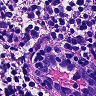
Metastatic tissue present: no